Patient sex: M
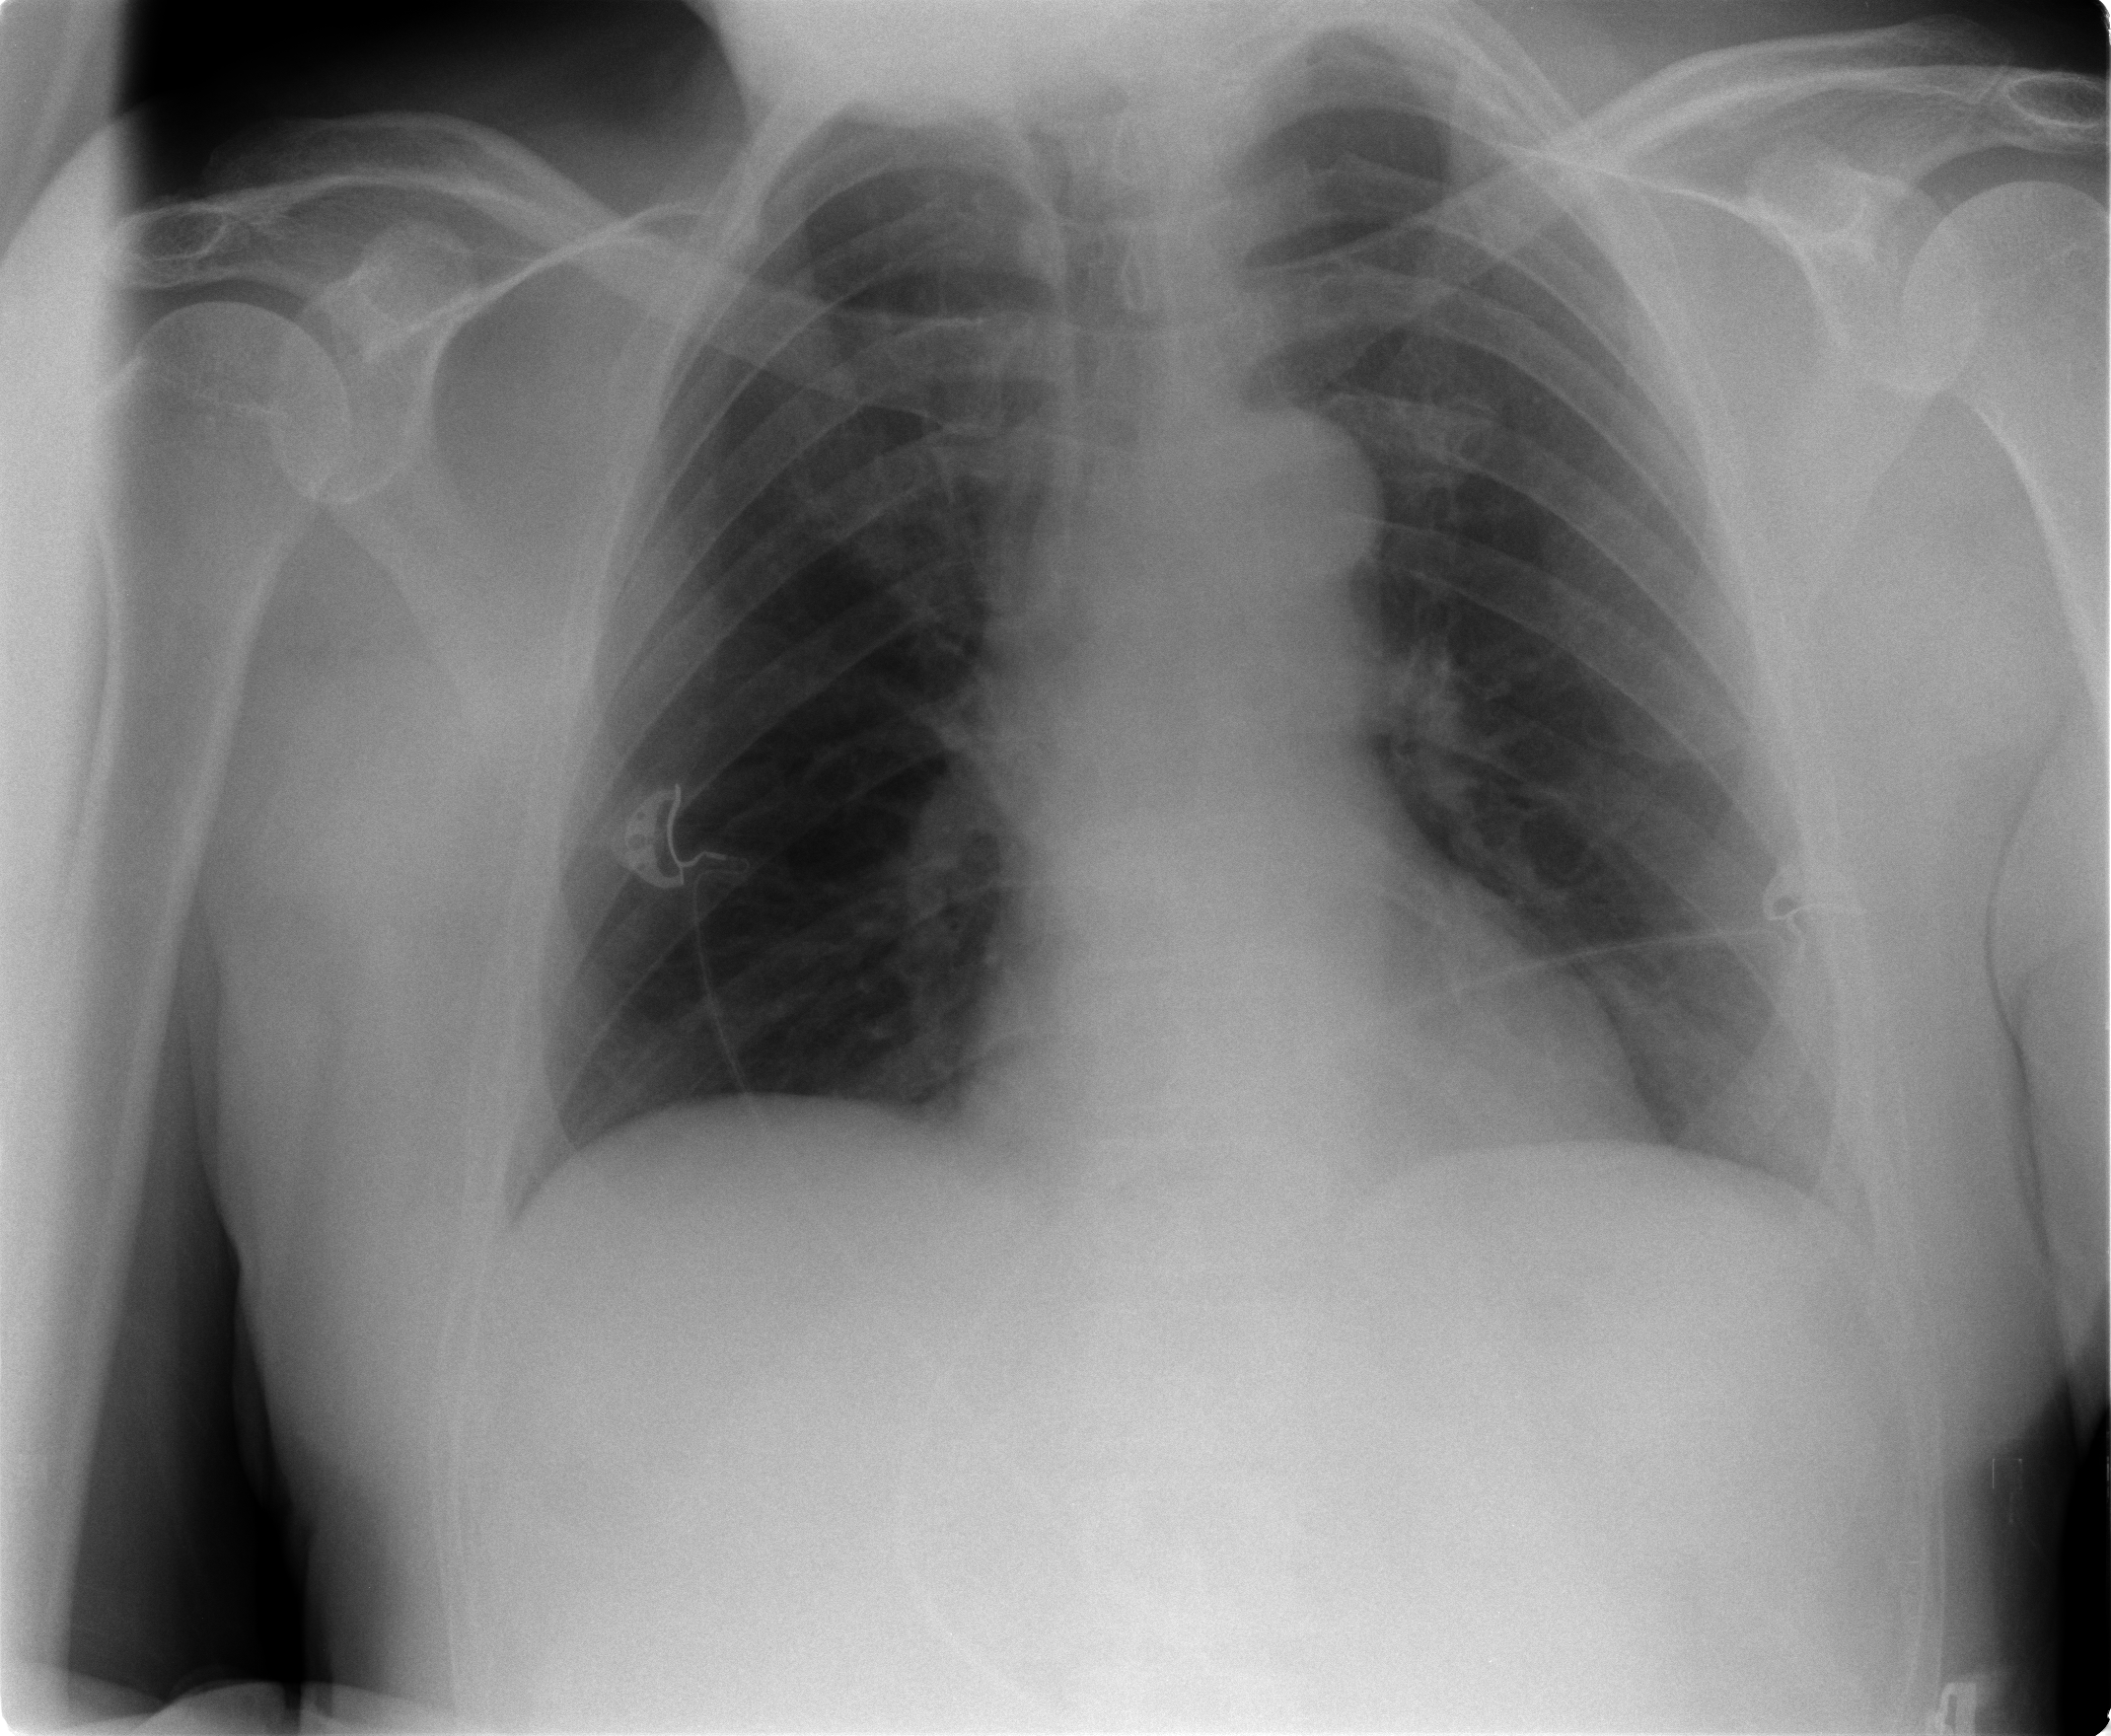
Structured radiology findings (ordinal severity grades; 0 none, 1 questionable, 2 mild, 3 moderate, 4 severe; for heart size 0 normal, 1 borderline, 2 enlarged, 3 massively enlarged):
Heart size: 0
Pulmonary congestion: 0
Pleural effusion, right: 0
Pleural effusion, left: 1
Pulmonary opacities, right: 0
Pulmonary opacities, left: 0
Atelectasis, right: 0
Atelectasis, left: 2